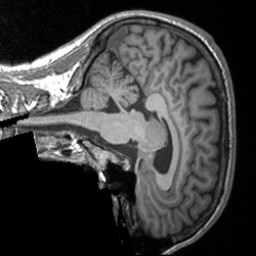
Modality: T1w
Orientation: sagittal
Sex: male
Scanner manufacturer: siemens
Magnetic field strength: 3 T
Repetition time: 1.9 s
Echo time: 0.00226 s